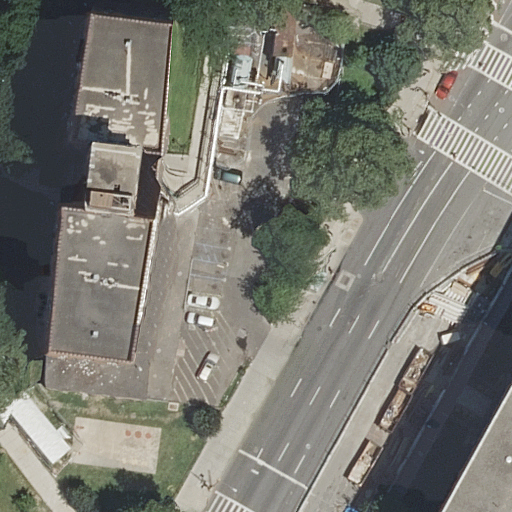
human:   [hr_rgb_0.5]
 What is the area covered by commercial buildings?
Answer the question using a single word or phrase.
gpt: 0m2

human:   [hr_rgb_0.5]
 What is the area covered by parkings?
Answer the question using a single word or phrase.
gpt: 23m2

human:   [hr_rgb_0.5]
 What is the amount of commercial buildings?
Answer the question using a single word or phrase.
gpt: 0

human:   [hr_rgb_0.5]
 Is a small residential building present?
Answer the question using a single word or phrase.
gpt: no

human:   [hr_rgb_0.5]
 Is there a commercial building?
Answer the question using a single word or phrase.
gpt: no

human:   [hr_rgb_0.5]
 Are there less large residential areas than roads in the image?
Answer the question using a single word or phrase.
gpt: yes

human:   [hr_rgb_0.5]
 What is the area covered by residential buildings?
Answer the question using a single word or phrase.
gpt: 1362m2

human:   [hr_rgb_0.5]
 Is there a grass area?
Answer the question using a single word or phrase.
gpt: yes

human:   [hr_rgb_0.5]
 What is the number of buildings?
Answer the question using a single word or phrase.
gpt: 2

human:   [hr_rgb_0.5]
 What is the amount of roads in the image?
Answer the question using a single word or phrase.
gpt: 16

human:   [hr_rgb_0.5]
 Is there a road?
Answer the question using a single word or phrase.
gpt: yes

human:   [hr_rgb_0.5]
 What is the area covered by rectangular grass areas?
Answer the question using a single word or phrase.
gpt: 0m2

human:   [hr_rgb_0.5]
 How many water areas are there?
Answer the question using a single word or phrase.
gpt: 0

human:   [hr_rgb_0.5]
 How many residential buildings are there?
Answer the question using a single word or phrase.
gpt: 2

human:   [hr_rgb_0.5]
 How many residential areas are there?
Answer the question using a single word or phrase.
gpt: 1

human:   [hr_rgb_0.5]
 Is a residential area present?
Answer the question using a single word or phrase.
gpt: yes

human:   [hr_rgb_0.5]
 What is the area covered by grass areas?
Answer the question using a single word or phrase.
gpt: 724m2

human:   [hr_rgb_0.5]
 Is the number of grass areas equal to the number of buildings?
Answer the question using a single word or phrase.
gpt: no

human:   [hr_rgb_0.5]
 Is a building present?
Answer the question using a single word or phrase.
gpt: yes

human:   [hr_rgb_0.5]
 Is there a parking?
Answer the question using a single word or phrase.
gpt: yes

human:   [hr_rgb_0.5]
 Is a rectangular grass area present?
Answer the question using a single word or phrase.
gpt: no

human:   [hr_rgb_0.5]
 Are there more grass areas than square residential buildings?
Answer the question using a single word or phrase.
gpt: yes

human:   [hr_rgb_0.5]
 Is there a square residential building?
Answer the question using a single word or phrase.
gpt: no

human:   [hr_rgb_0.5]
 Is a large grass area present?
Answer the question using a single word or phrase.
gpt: yes

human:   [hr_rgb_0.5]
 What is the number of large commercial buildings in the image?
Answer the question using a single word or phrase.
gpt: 0

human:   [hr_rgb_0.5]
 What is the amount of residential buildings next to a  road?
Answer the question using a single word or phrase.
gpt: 2

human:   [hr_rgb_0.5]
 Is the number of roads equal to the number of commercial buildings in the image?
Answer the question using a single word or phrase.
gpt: no

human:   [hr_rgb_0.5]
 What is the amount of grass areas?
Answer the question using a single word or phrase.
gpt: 1

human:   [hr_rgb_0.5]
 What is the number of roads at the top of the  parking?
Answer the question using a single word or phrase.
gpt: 0

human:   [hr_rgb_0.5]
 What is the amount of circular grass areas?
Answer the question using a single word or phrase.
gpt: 0

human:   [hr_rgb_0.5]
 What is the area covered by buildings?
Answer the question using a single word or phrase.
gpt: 1362m2

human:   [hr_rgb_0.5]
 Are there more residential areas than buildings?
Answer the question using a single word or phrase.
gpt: no

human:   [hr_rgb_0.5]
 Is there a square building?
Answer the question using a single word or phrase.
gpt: no

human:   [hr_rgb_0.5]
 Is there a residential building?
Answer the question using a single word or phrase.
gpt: yes

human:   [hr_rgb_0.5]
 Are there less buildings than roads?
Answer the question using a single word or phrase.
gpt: yes

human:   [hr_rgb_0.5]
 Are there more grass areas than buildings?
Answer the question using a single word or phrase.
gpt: no

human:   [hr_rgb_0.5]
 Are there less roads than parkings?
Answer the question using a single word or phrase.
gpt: no

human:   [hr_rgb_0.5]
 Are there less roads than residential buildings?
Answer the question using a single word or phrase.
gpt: no

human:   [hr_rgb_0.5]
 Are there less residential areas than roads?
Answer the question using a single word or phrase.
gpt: yes

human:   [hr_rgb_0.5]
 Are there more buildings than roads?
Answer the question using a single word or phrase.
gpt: no

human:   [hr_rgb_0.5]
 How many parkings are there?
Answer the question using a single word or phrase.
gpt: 1

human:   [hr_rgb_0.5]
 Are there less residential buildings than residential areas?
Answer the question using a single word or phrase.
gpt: no

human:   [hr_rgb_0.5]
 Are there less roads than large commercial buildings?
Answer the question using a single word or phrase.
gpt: no

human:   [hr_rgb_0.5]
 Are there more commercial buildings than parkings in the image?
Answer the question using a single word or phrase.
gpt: no

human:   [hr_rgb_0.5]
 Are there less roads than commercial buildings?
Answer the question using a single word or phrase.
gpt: no

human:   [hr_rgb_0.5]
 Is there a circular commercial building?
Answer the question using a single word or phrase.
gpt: no

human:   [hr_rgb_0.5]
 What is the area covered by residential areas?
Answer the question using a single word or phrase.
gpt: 3538m2

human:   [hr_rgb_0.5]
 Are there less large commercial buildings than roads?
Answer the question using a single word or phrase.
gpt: yes

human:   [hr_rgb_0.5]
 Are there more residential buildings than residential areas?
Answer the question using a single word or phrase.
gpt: yes

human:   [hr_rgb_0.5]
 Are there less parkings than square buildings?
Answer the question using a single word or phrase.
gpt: no

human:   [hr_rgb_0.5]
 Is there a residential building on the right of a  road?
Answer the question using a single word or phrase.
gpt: yes

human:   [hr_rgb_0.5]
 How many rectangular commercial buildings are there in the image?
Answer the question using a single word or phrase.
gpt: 0

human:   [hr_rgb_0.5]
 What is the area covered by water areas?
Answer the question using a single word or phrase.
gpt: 0m2

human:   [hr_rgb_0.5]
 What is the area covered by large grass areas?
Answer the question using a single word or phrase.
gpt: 724m2

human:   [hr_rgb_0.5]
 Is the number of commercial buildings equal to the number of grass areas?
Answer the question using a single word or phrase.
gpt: no

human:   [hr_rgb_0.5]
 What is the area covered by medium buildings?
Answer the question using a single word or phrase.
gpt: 274m2

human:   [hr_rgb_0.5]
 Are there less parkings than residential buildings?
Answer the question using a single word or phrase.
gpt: yes

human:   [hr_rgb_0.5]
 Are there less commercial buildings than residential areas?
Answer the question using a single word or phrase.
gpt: yes

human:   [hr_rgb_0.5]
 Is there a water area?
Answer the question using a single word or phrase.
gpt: no

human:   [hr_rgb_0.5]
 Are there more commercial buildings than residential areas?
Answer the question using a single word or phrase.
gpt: no

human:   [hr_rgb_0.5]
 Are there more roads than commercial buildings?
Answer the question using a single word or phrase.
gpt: yes

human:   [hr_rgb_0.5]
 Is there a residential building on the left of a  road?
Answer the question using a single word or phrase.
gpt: yes

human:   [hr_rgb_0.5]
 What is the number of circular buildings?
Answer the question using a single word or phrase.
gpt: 0

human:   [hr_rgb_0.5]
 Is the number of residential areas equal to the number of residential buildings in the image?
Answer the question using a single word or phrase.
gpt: no